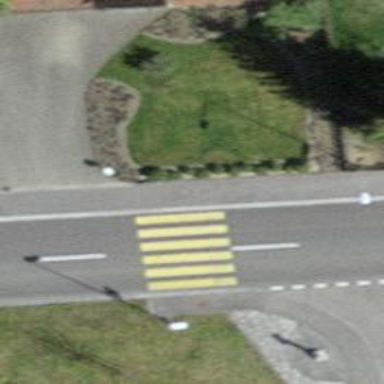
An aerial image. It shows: Marked road crossing.